Question:
The screenshot is the error I am receiving. I am trying to use the class ConnectDB contained within the package CIS4362Connect1, in the class AdminManager in the package myconnectoracle. Why can't I import this class?
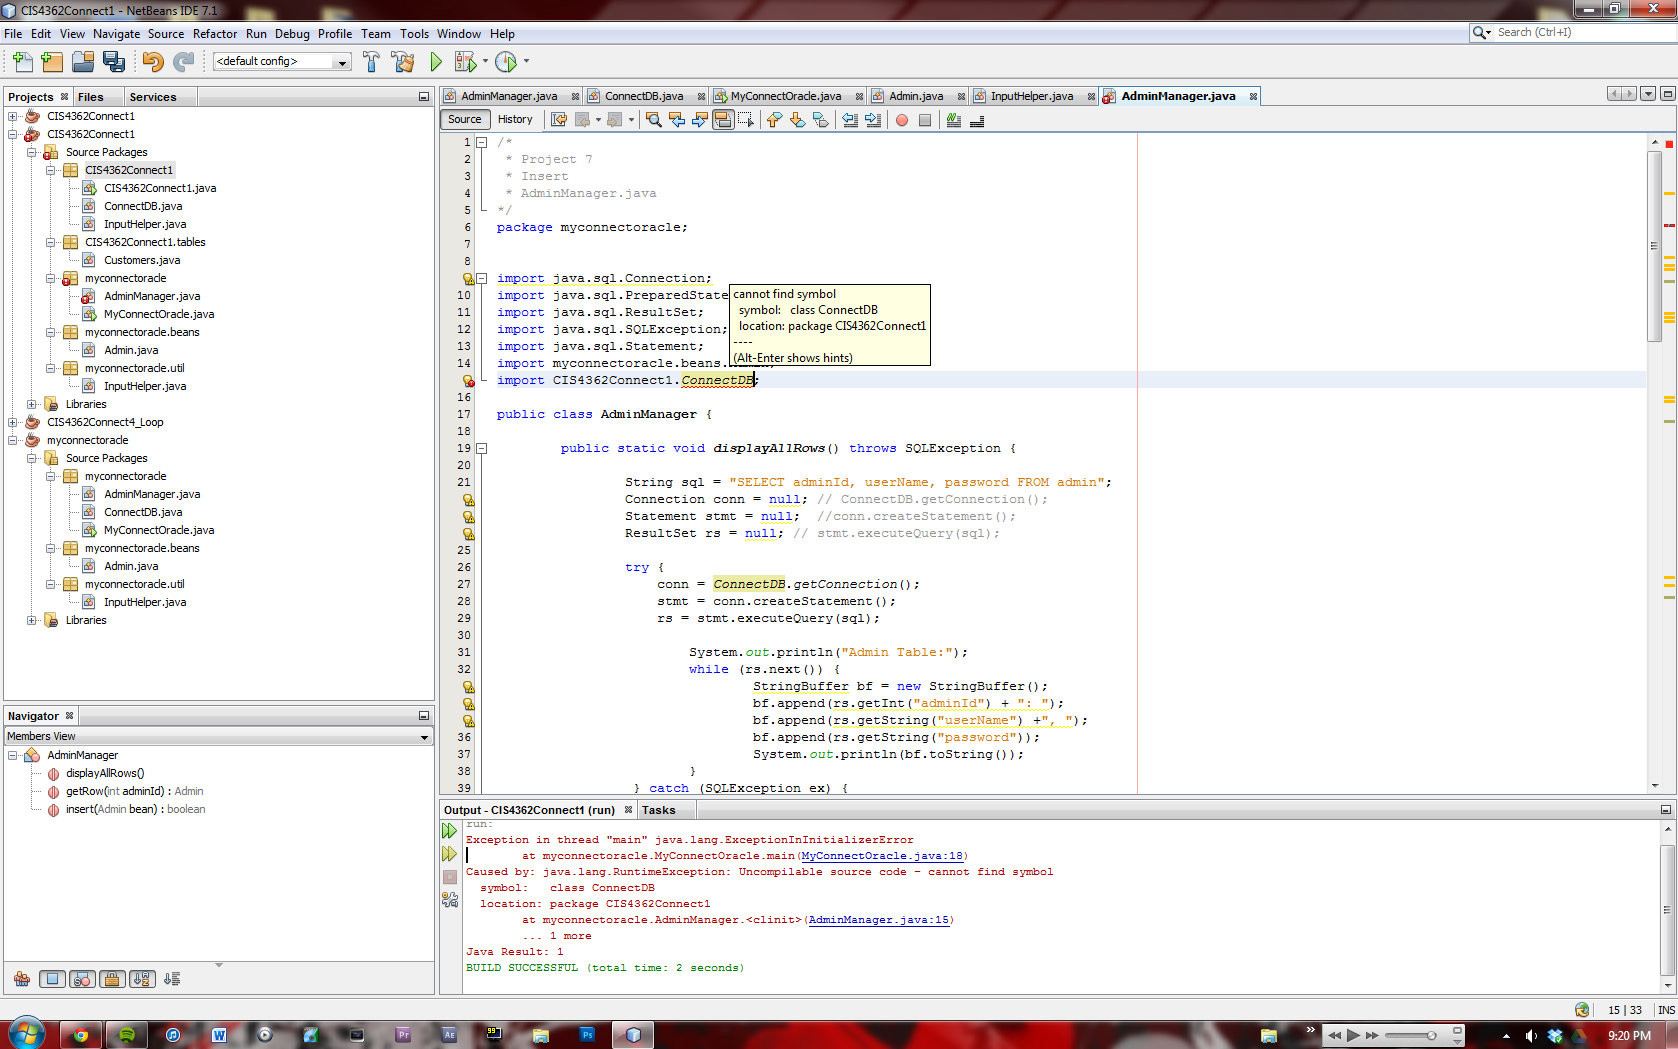
Answer: 'ConnectDB''package''public'<URL>
---
(Solution)
The problem is that packages are case sensitive, you have a different case in both packages declaration.
inside the ConnectDB class you maybe have 'cis' in lower case.